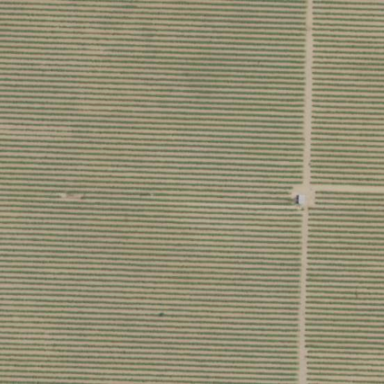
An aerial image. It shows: Beautiful vineyard in the countryside.